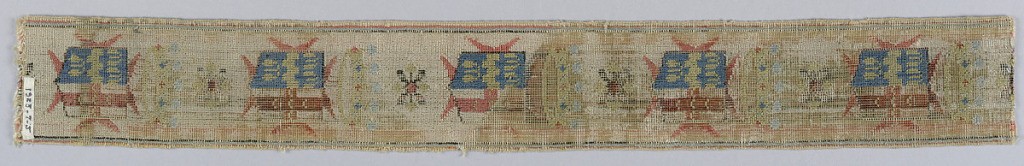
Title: Livery trimming
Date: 18th century
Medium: silk Technique: velvet
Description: Design of arms on a shield under a crown alternating with a small conventional ornament.